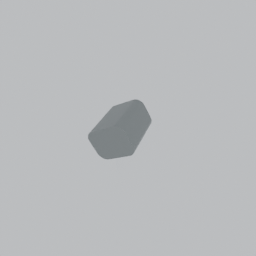
Label: electronics